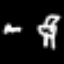
Label: chair